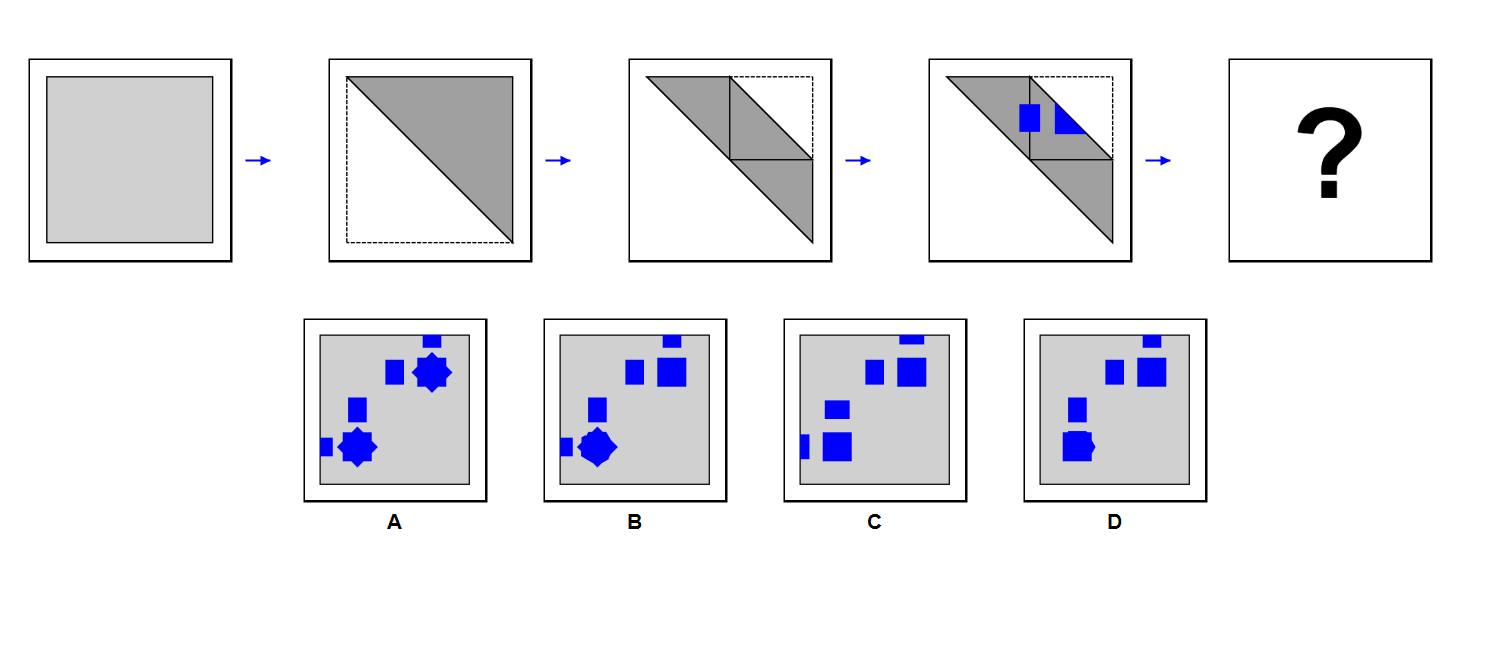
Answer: C